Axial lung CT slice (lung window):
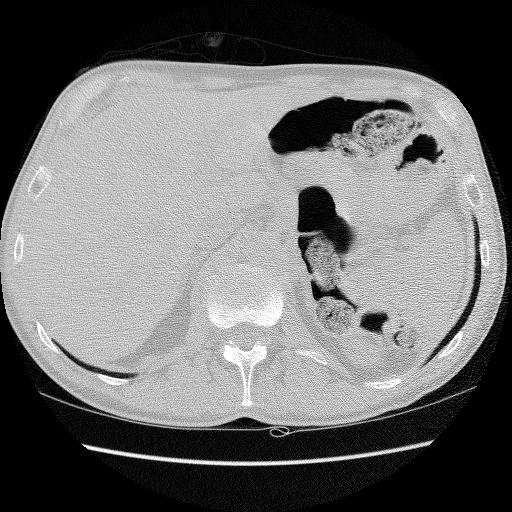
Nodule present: no